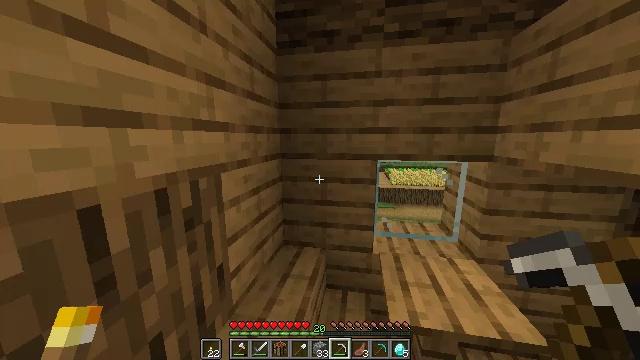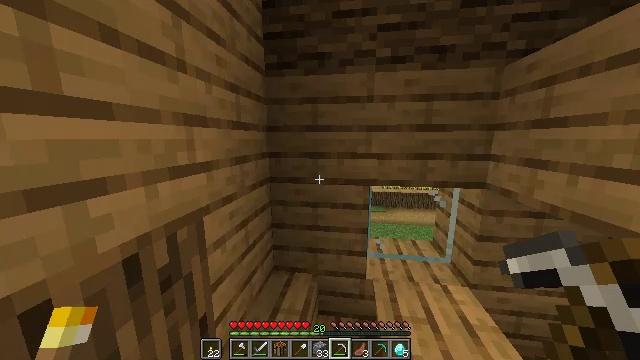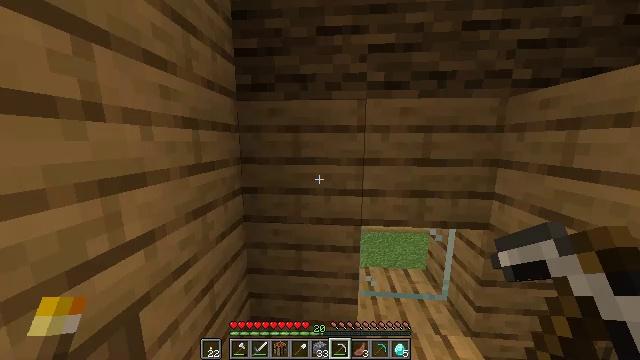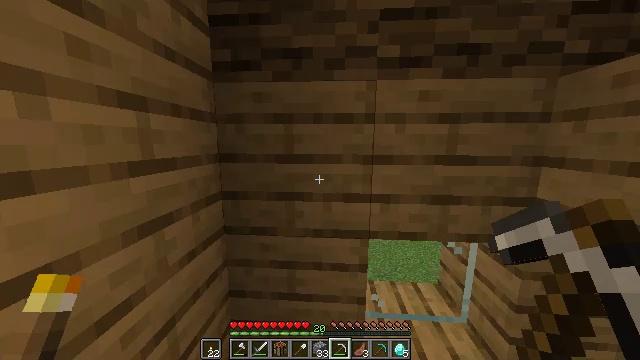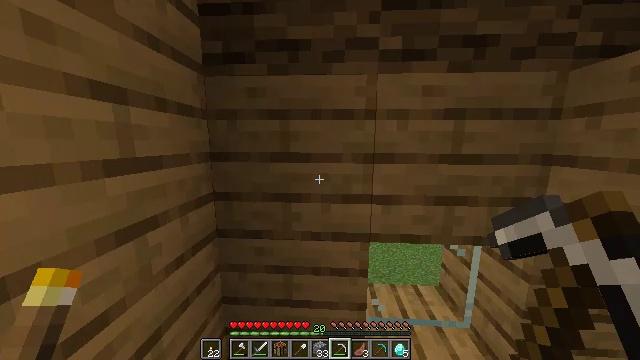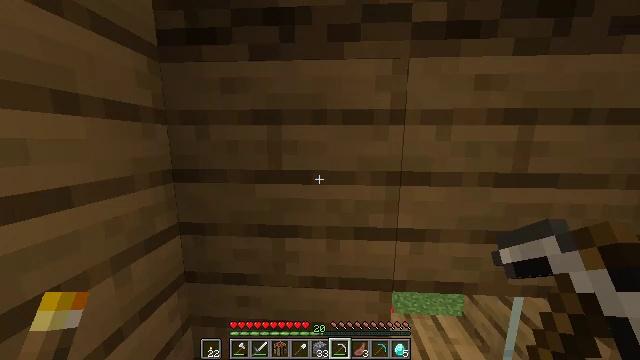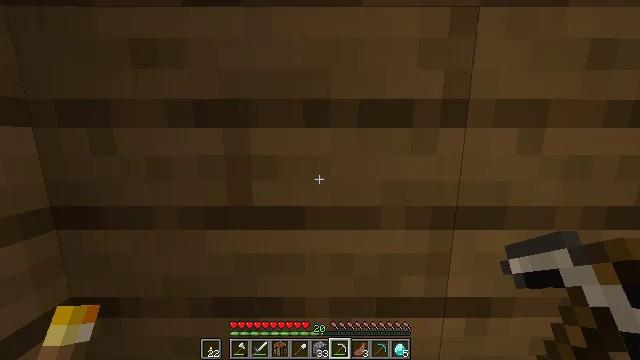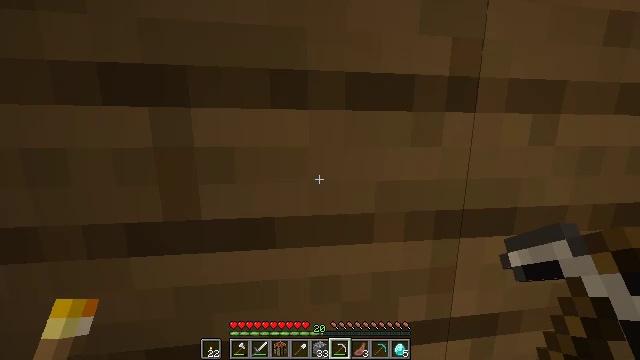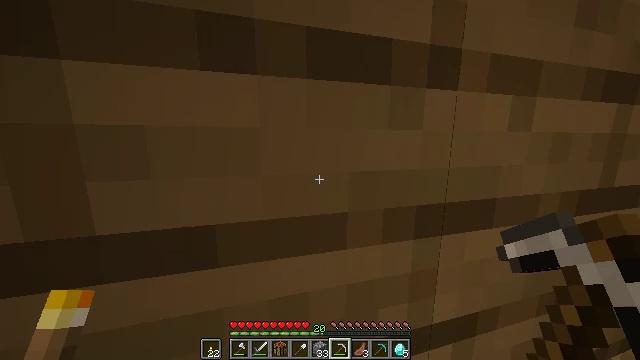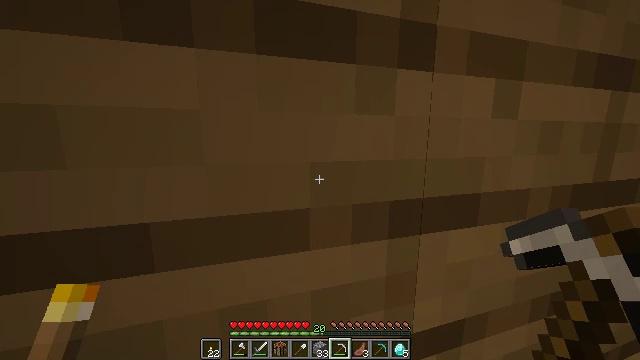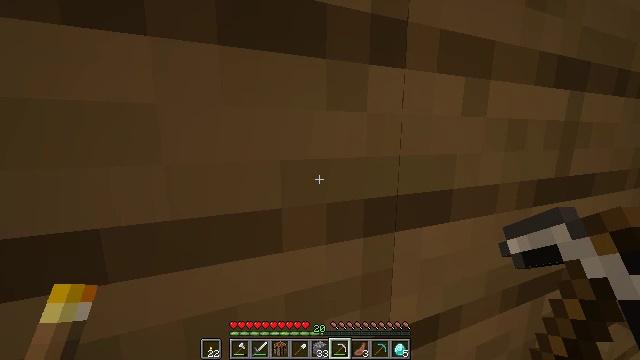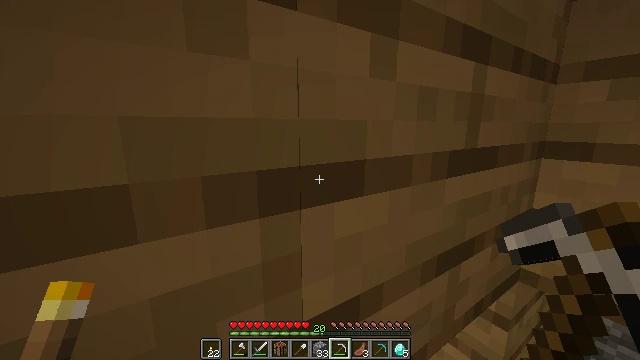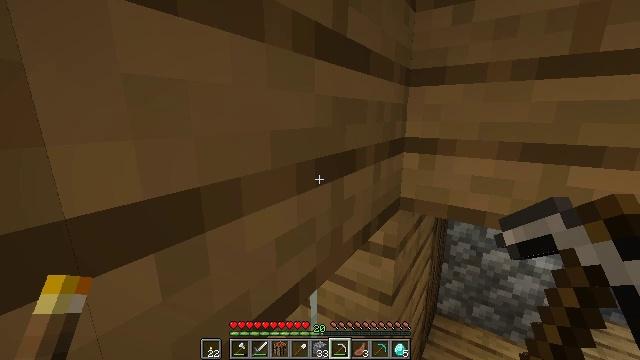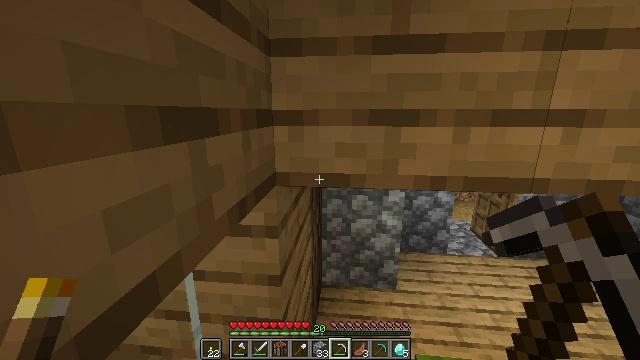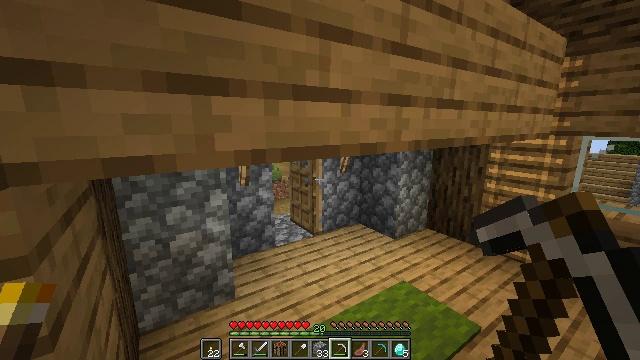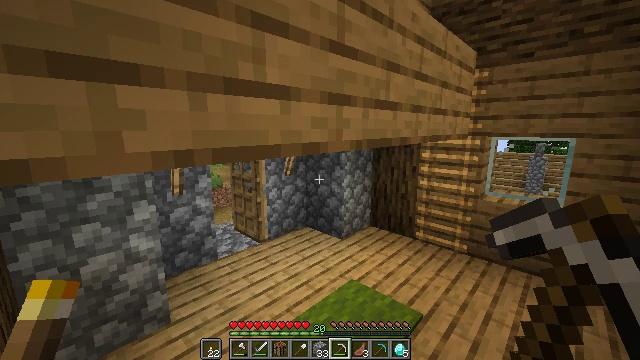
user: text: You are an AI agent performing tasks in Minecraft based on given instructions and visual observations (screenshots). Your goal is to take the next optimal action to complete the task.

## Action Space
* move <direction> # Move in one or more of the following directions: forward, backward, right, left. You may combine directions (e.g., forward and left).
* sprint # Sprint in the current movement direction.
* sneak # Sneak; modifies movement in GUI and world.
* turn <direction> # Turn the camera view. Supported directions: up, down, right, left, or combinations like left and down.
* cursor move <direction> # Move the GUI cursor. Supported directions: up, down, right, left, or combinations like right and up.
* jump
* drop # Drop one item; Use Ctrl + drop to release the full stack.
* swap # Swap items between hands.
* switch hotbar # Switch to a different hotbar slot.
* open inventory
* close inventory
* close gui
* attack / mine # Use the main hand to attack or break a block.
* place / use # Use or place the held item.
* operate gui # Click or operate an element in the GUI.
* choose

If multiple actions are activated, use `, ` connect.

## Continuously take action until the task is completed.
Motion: motion action
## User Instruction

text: Left click on the blast furnace to break it.
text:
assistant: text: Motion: move forward, sprint, turn right
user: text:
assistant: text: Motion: move forward, sprint, turn right
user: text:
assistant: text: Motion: move forward, sprint
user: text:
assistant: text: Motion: move forward, sprint
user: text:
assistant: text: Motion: move forward, sprint
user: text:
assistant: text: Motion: move forward, sprint, turn right
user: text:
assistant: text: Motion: move forward, sprint, turn right
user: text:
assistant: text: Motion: move forward, sprint, turn right
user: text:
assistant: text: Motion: move forward, sprint, turn right
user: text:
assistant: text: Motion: move forward, sprint, turn right
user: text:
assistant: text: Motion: move forward, sprint, turn right and down
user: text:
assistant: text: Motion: move forward, sprint, turn right and down
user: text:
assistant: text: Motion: move forward, sprint, turn right
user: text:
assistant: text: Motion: move forward, sprint, turn right and up
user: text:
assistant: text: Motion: move forward, sprint, turn right
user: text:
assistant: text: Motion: move forward, sprint, turn right
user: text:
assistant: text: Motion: move forward, sprint, turn right
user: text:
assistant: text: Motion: move forward, sprint, turn right
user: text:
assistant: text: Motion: move forward, sprint
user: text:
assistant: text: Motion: move forward, sprint, turn down
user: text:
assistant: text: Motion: move forward, sprint, turn left and down
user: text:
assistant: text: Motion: move forward, sprint, turn left and down
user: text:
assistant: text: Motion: move forward, sprint
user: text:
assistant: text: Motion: move forward, sprint, turn left
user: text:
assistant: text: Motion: move forward, sprint, turn left and down
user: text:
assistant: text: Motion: move forward, sprint, turn left
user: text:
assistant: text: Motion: move forward, sprint, turn left
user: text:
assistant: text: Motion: move forward, sprint, turn left
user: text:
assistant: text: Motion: move forward, sprint, turn left
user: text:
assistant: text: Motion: move forward, sprint, turn left